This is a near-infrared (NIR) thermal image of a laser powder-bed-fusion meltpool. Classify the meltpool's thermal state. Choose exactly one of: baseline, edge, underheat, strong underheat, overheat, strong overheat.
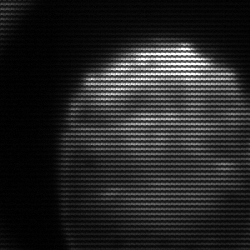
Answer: edge